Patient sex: M
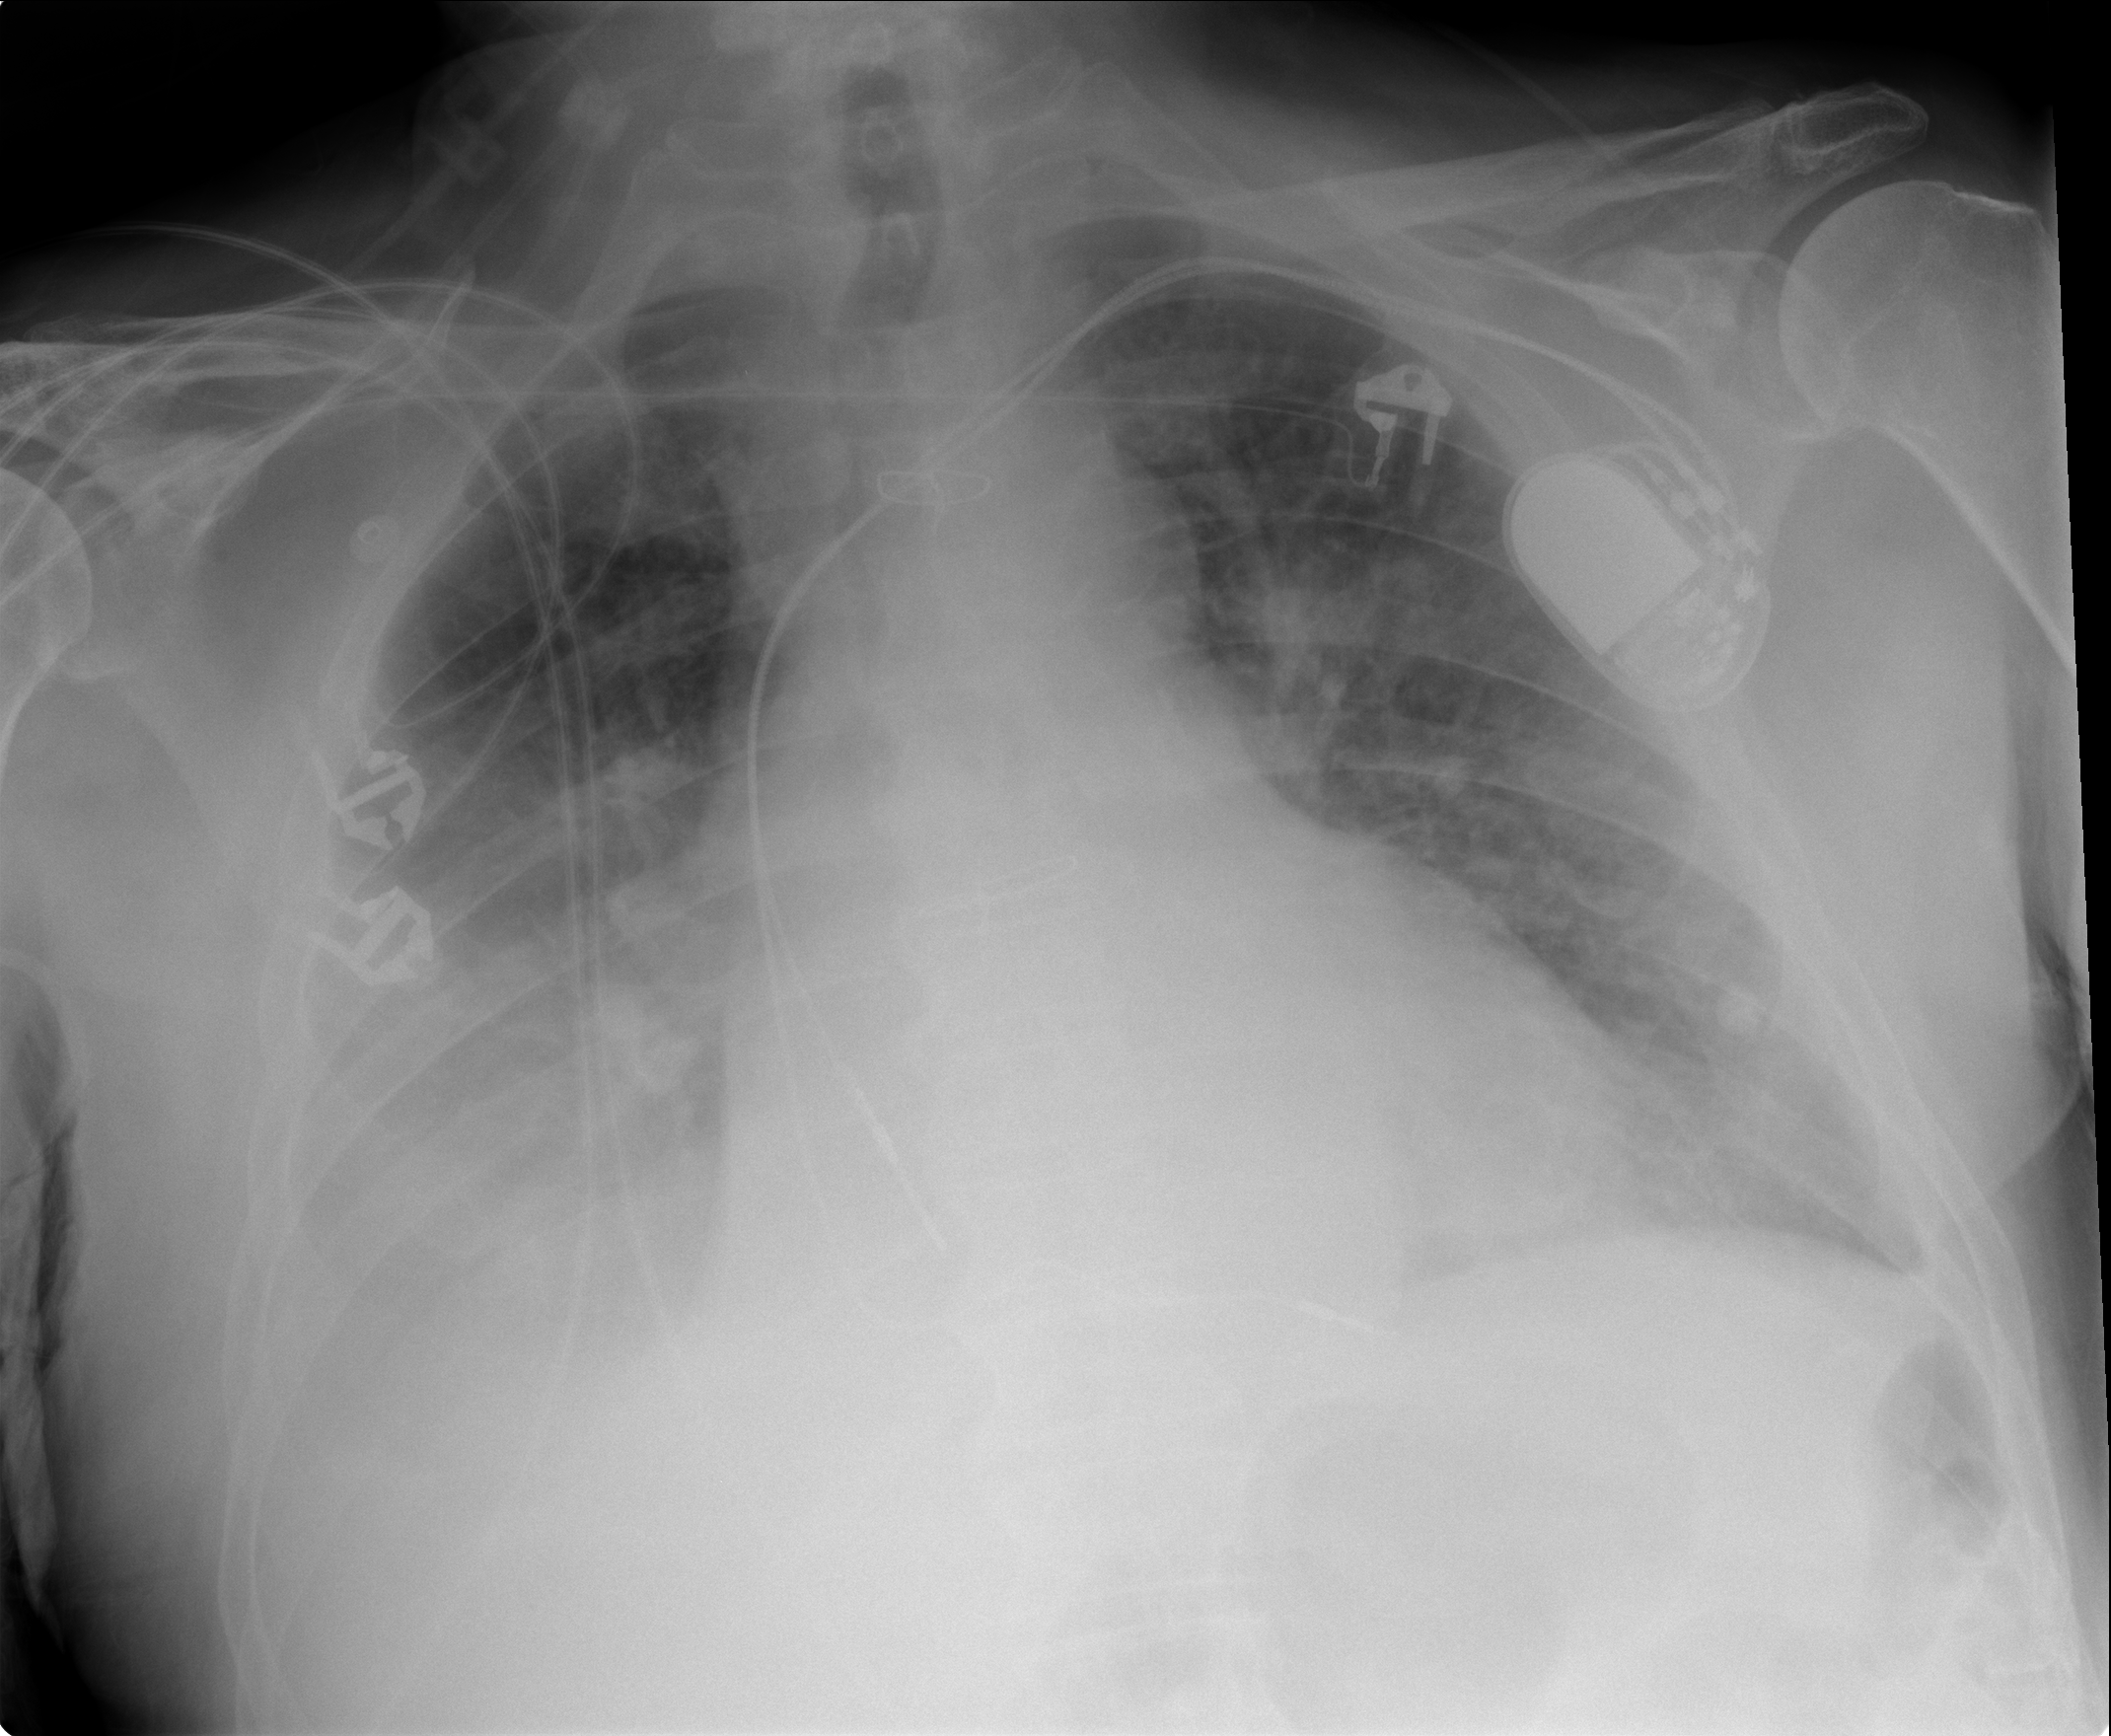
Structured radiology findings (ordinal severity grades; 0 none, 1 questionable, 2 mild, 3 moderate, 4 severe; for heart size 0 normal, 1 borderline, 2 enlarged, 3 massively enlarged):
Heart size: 1
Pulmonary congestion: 3
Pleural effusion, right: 3
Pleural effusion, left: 2
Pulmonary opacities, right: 3
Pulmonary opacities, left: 3
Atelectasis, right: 3
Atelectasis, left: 2